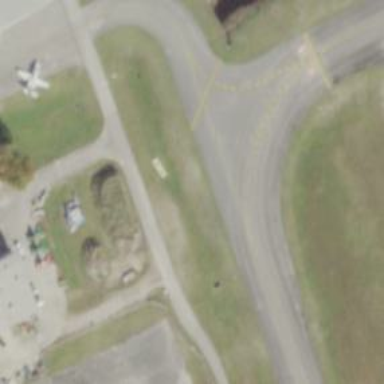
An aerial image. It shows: View of taxiway at the airport.